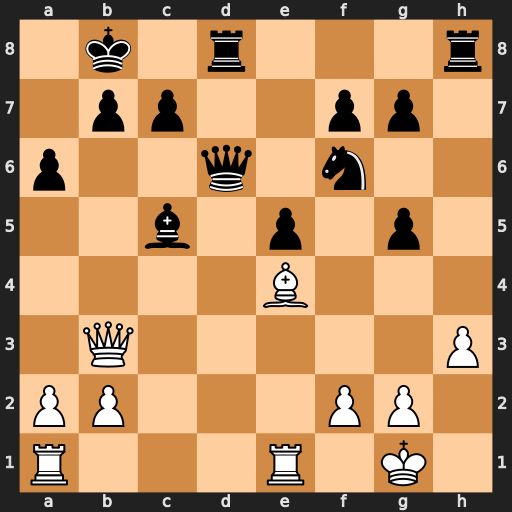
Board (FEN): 1k1r3r/1pp2pp1/p2q1n2/2b1p1p1/4B3/1Q5P/PP3PP1/R3R1K1
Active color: w
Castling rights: -
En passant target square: -
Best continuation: Qxb7#